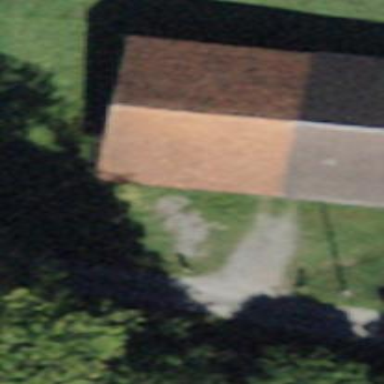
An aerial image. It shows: Barn.